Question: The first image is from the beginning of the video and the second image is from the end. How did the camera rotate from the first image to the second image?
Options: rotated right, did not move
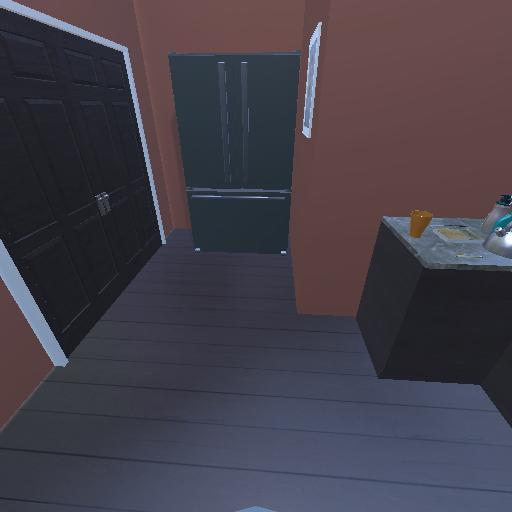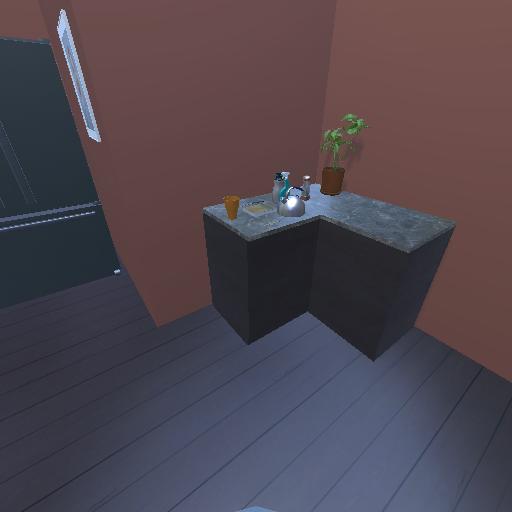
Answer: rotated right